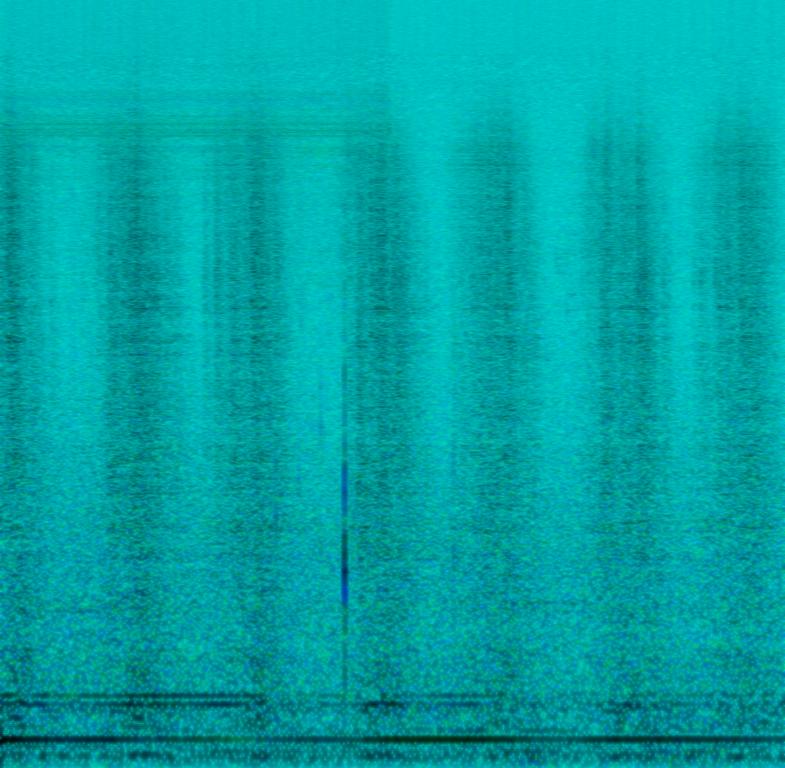
The low quality recording features a swinging and resonating sound. The recording is noisy and in mono.